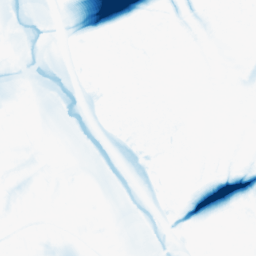
Category: morphological
Decomposition family: morphological_ellipse
Decomposition parameters: operation: closing
width: 50
height: 50
Upsampling method: linear_exact
Upsampling parameters: scale: 8
Upsampling scale: 8